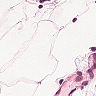
Metastatic tissue present: no